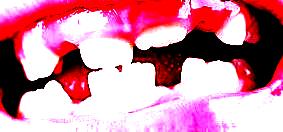
Condition: hypodontia